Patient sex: F
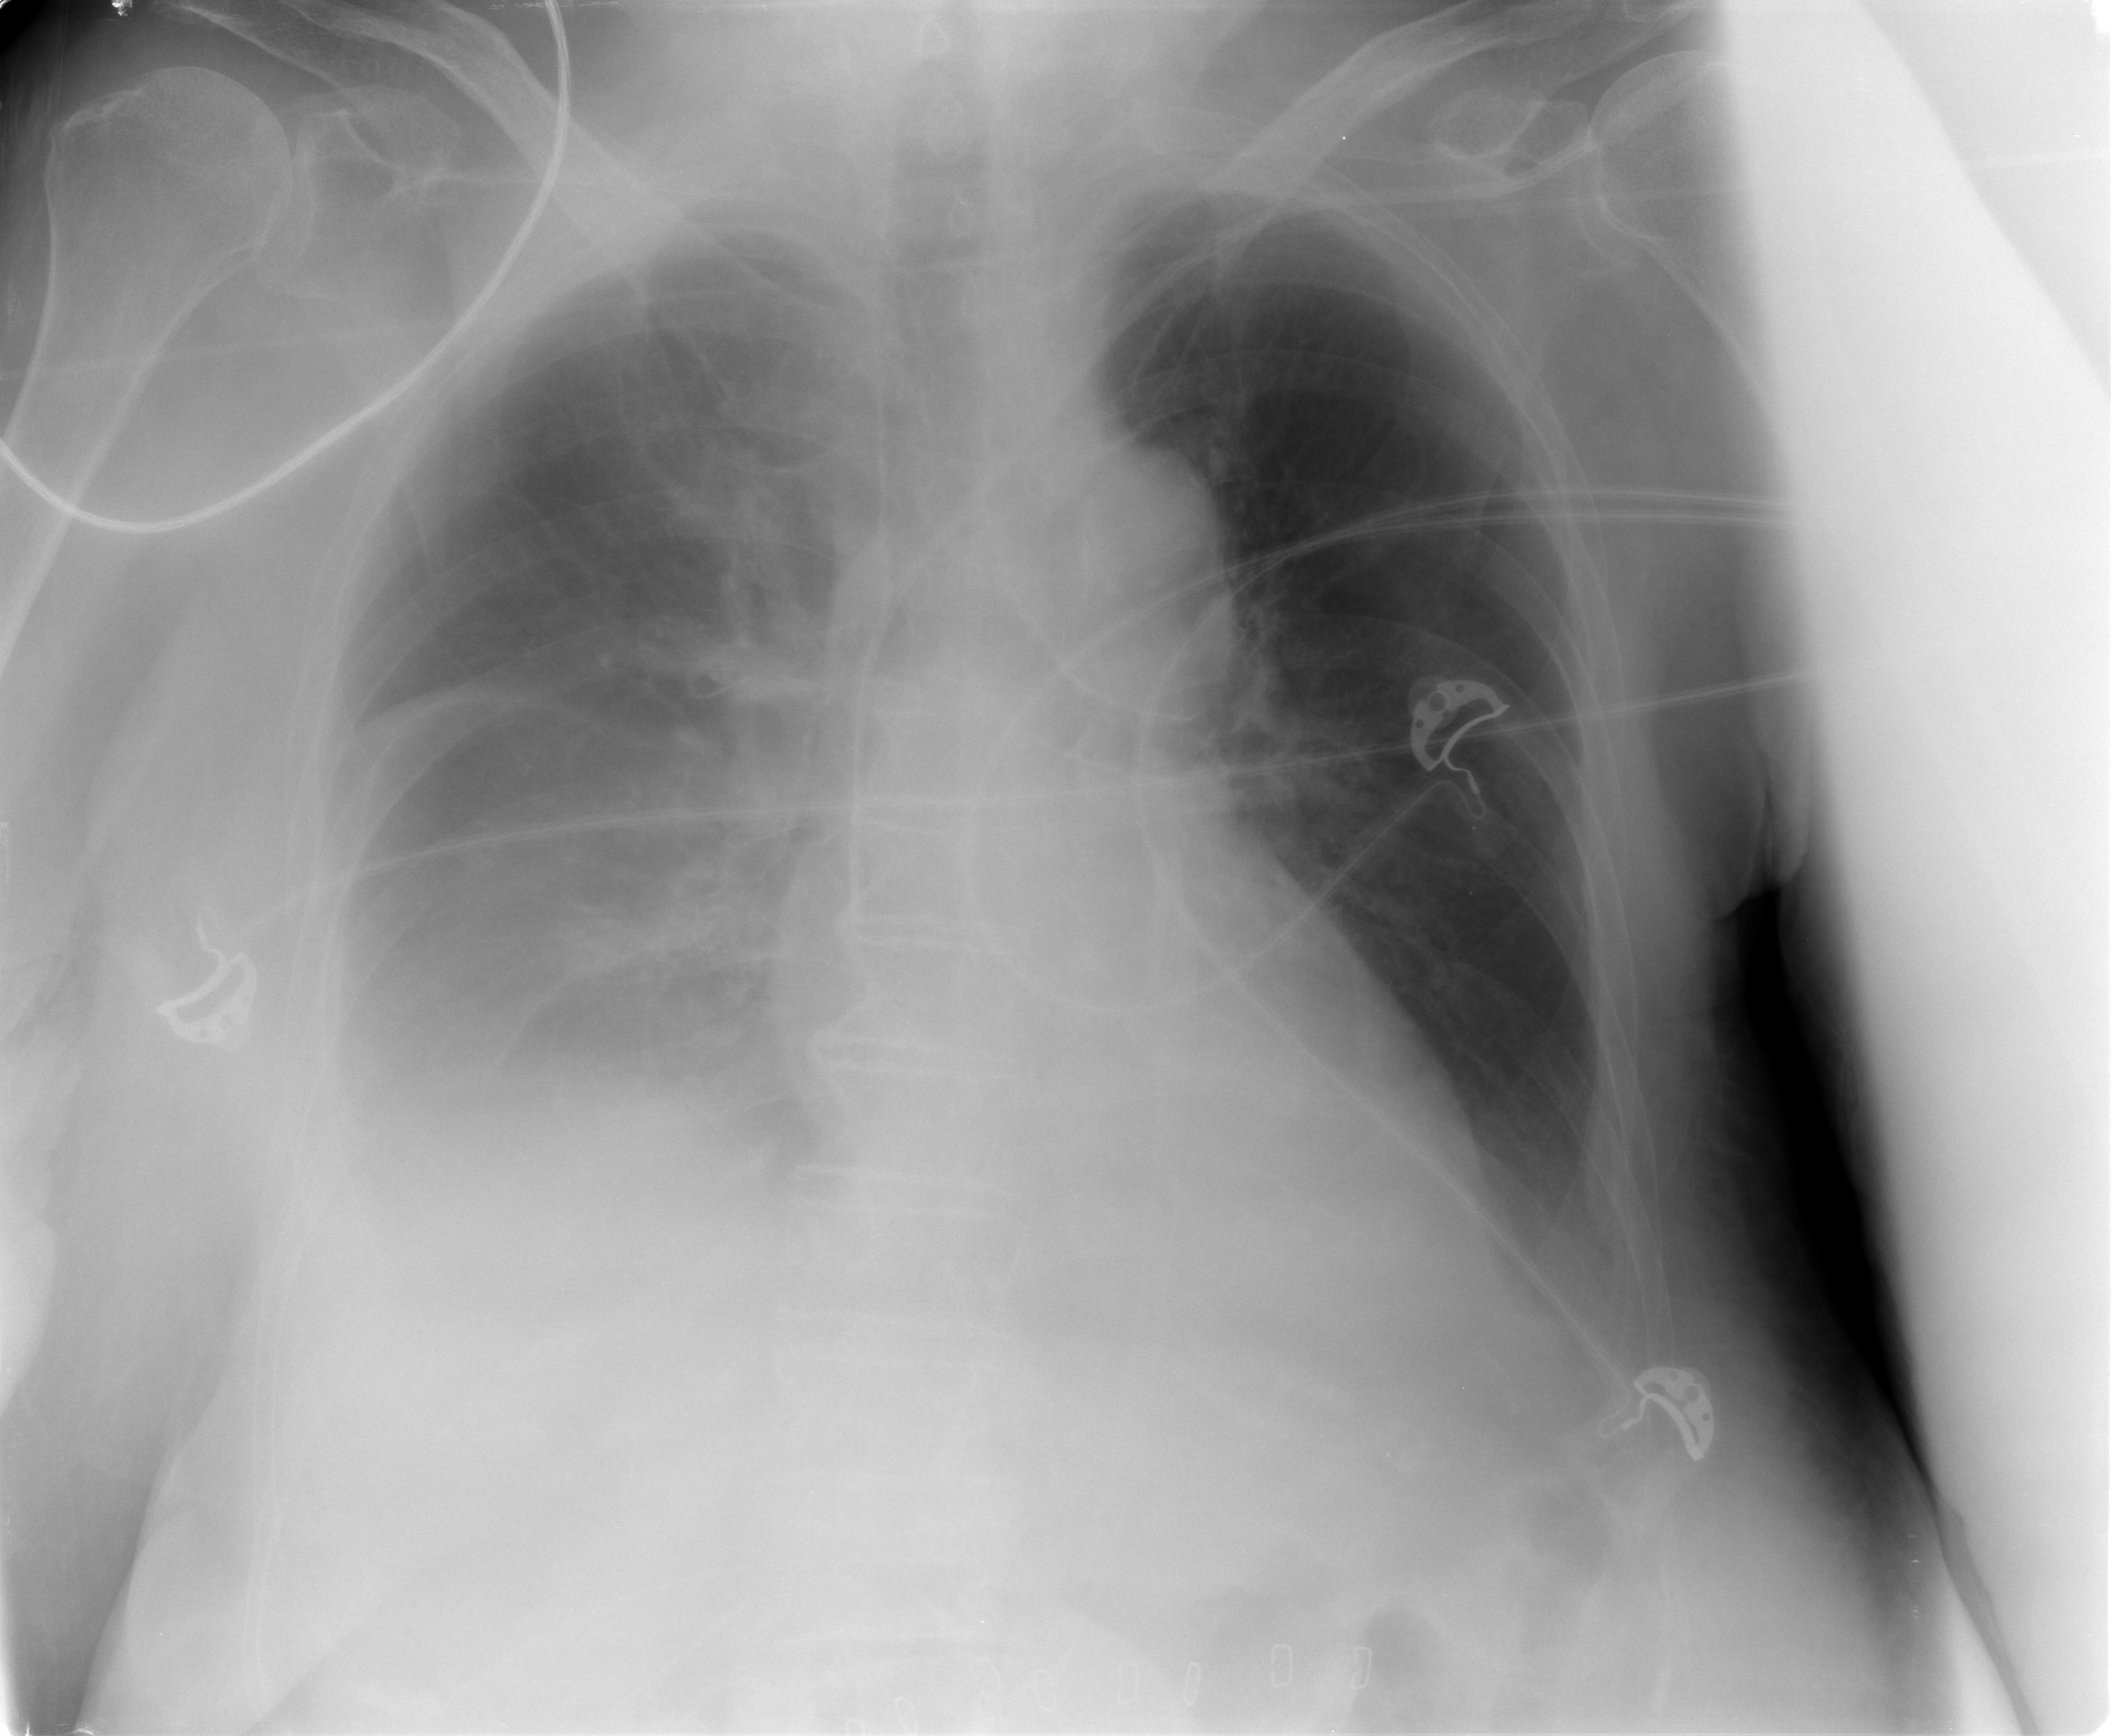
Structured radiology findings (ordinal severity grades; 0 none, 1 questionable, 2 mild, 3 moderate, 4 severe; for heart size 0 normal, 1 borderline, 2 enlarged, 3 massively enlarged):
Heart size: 0
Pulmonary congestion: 0
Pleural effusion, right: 3
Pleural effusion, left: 2
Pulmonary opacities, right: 0
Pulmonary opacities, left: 0
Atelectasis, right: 2
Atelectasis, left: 2